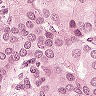
Metastatic tissue present: yes